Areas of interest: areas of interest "Theater"
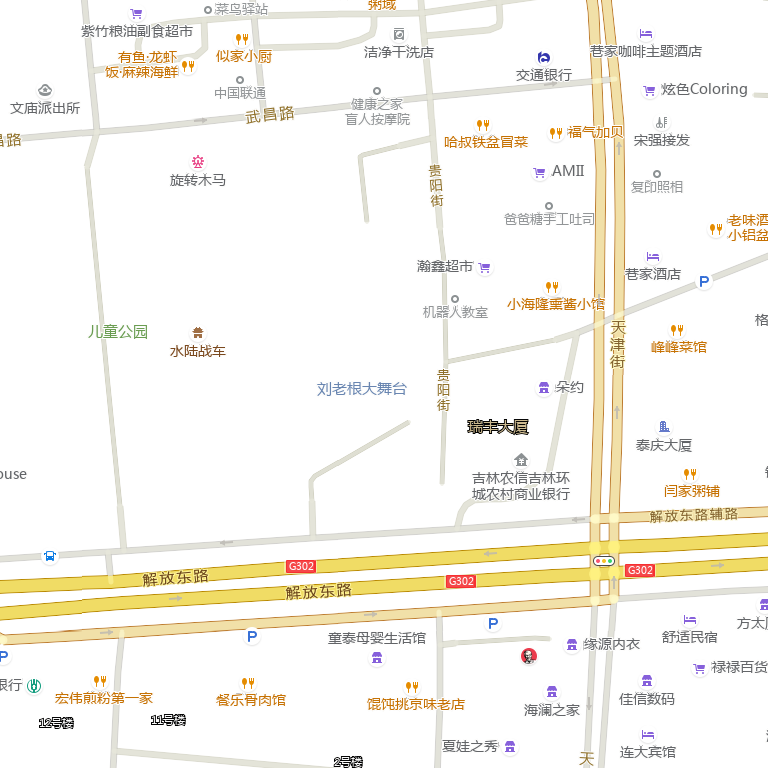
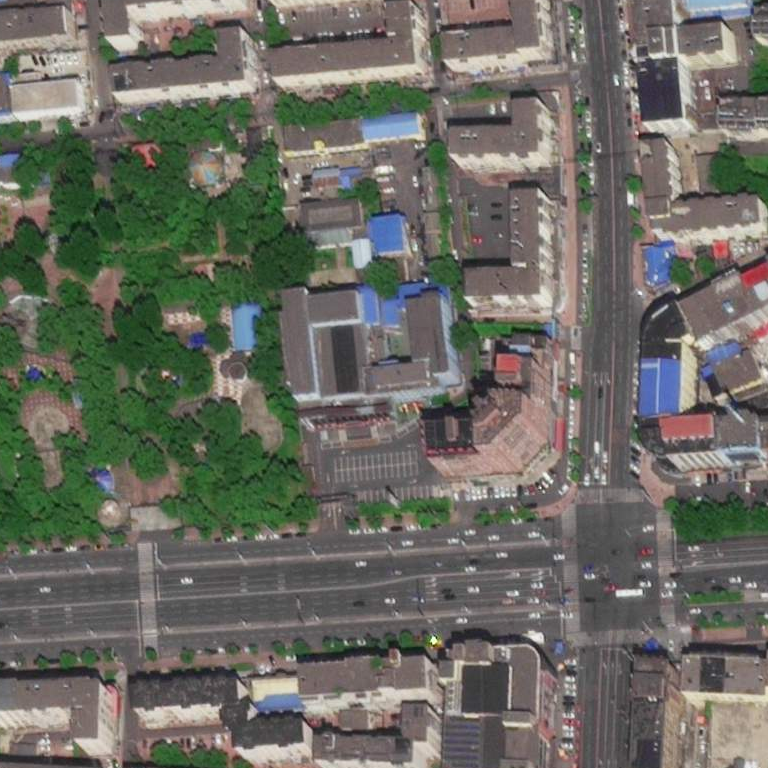